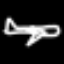
Label: airplane